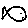
Label: fish